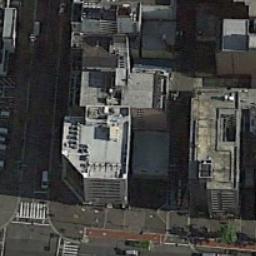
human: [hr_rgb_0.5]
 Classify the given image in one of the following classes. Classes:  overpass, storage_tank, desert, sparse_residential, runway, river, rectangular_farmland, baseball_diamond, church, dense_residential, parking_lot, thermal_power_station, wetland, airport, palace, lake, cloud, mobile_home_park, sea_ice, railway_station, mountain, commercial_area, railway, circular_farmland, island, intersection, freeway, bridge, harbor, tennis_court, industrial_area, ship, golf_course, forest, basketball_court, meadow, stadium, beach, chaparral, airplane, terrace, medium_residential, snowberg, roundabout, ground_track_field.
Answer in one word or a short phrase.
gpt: commercial_area